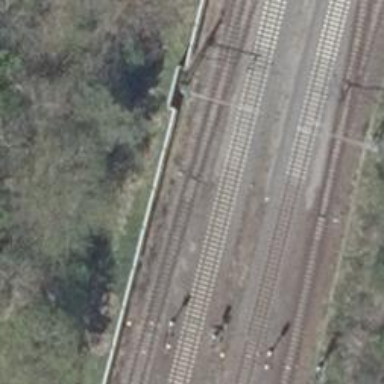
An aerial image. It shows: Railway switch.